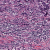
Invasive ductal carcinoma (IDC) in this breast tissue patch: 1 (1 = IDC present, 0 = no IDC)